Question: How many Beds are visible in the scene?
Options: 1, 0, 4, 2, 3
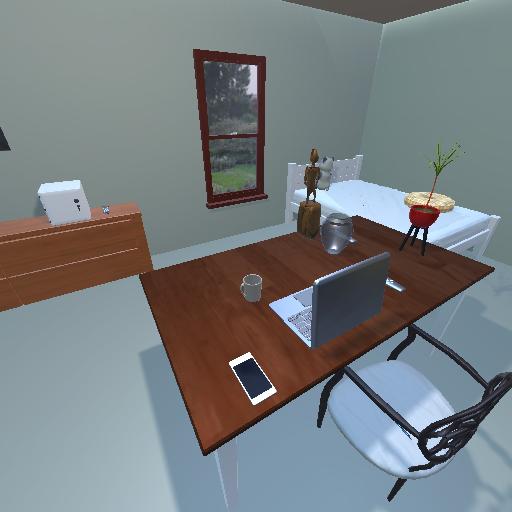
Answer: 1